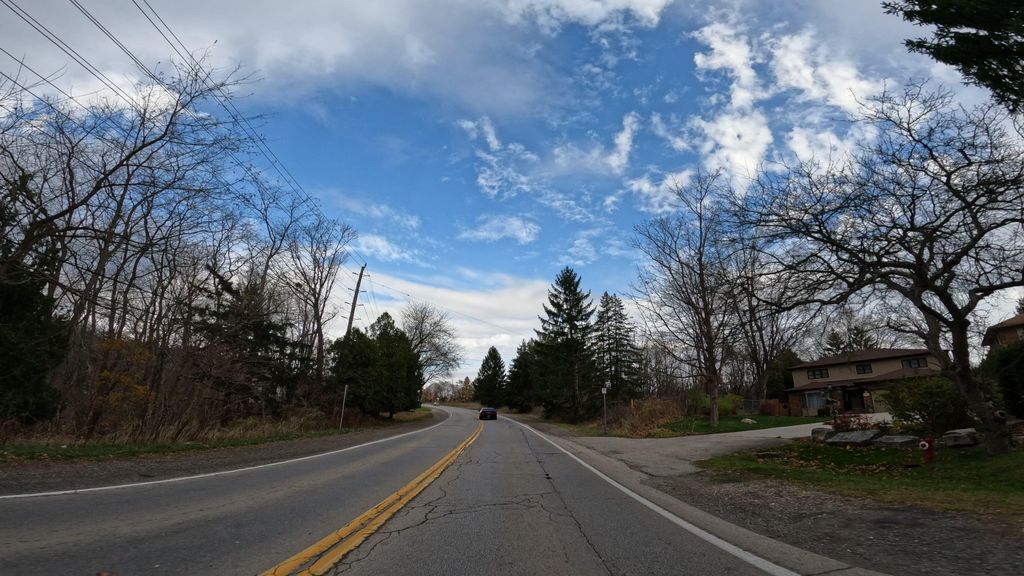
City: hamilton